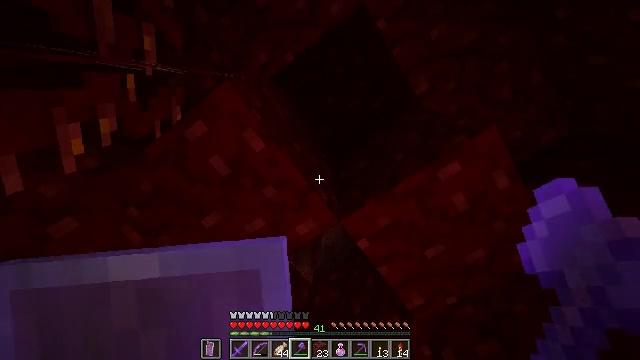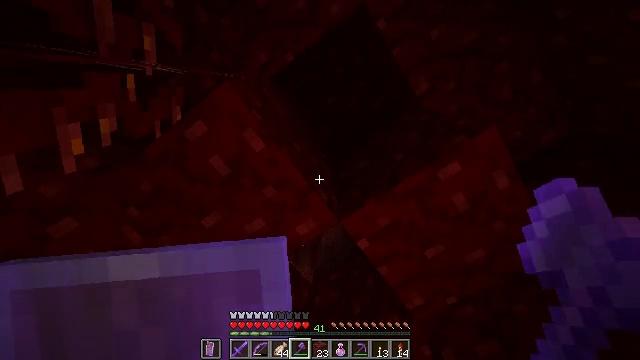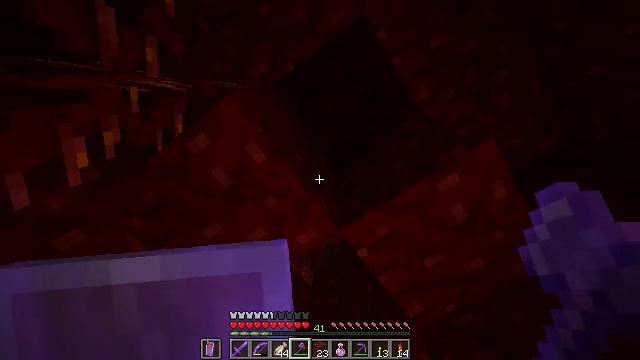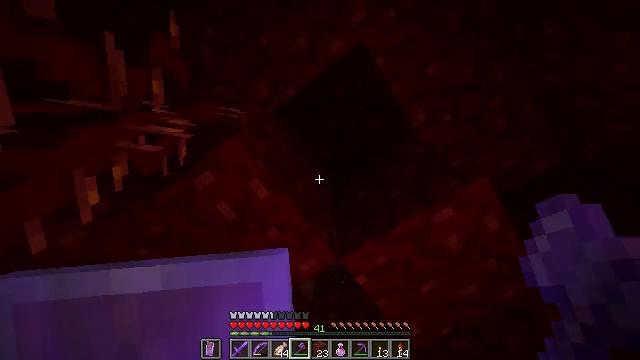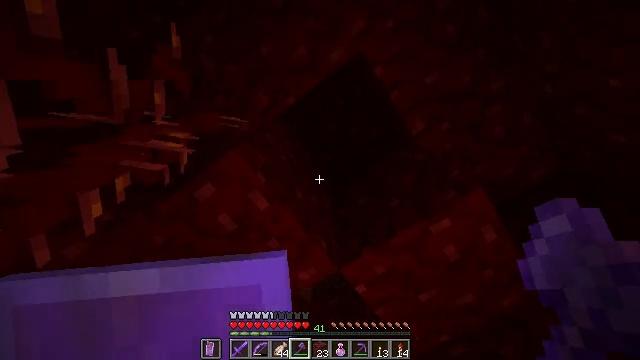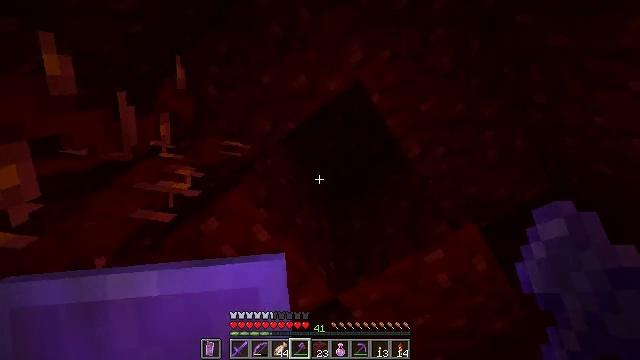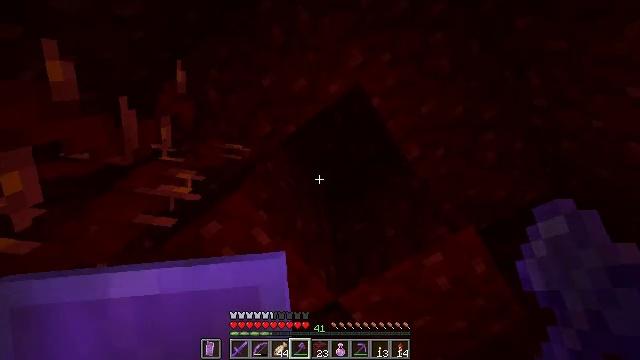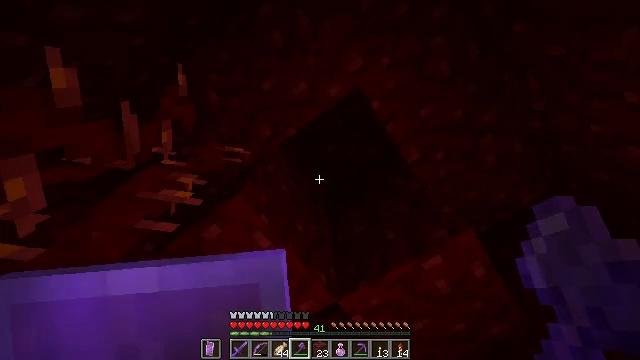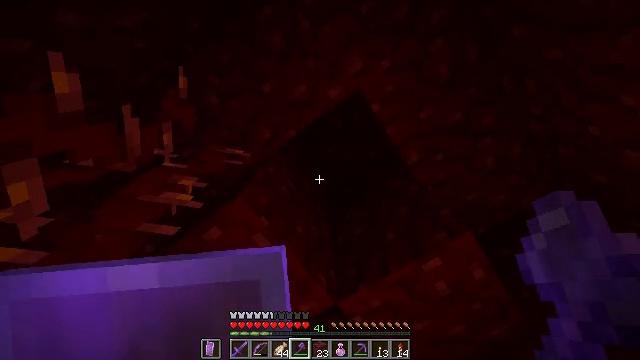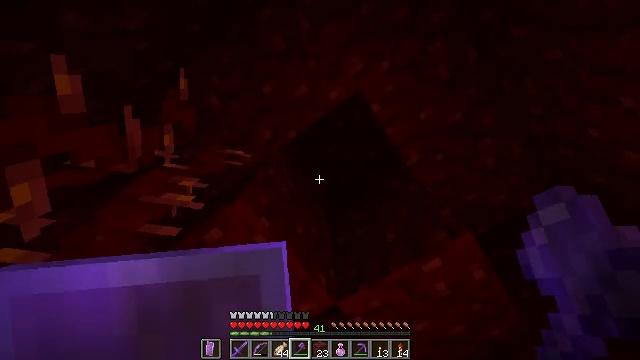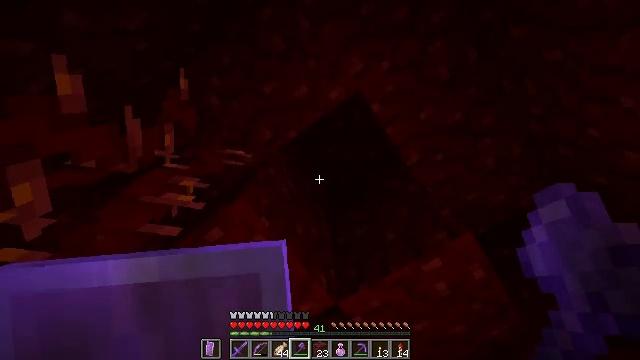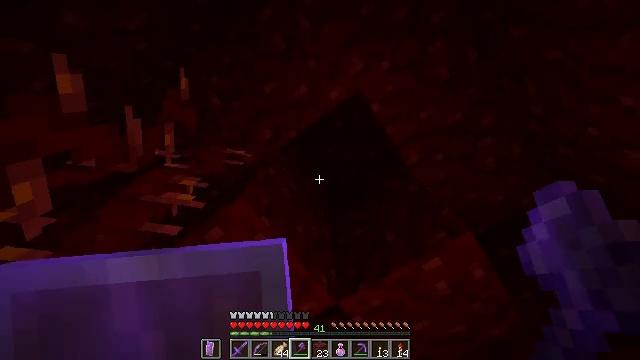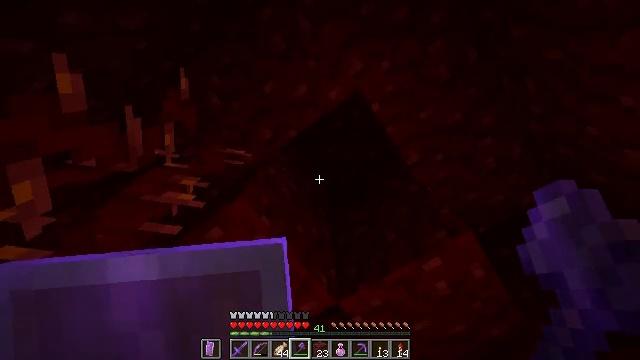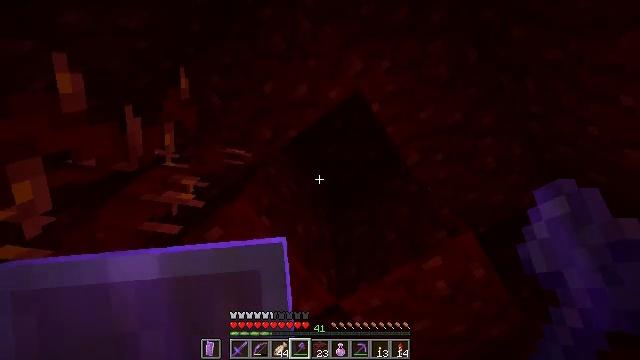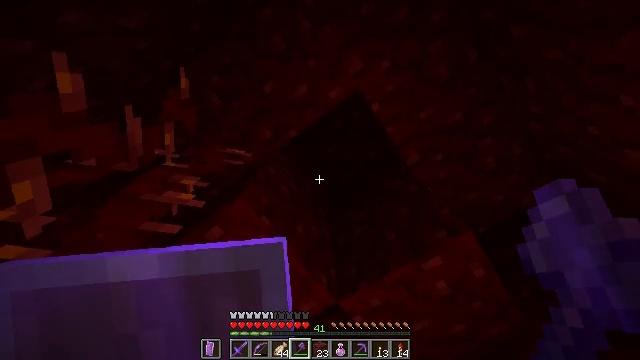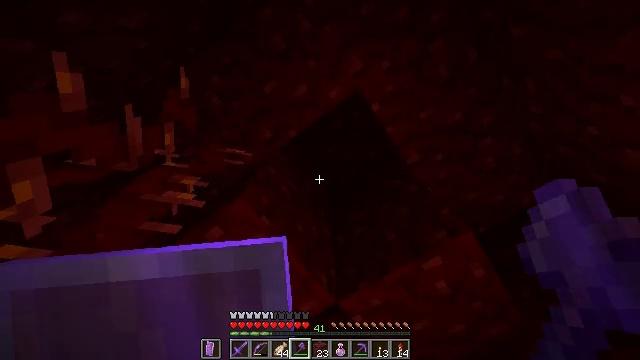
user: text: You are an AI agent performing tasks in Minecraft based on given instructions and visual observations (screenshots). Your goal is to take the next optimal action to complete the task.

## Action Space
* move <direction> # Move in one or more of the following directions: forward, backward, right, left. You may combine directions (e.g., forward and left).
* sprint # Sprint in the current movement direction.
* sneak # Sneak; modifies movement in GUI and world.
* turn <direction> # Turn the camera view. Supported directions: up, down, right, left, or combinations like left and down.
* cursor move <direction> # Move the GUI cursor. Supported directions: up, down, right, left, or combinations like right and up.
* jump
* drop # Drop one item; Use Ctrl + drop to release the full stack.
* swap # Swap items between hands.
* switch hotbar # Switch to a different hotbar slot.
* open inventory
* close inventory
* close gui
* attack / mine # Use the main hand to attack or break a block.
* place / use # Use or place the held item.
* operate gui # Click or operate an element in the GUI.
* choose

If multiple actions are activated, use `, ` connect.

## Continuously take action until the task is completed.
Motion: motion action
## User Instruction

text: Gather crimson stem from a crimson forest.
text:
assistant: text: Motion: no_op
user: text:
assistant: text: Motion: move back
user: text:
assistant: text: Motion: move back
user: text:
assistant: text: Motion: move back
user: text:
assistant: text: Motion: no_op
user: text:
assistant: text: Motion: no_op
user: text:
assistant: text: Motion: no_op
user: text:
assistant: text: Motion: no_op
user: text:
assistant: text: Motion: no_op
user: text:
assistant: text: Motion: no_op
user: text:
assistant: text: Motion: no_op
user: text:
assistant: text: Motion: no_op
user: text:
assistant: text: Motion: no_op
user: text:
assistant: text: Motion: no_op
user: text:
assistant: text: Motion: no_op
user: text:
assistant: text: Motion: no_op
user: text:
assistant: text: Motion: no_op
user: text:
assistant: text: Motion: no_op
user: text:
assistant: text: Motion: no_op
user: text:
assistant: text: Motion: move forward
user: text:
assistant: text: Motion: move forward
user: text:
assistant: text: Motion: move forward
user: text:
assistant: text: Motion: move forward
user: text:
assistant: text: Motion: no_op
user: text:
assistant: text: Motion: no_op
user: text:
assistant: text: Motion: no_op
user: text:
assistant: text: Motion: no_op
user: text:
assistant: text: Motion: turn right
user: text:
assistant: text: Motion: turn right and down
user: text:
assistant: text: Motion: turn right and down